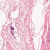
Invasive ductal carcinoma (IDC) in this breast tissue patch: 0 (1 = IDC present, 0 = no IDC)